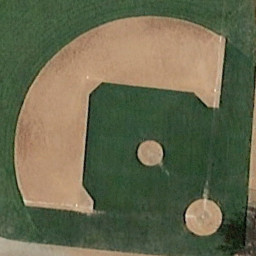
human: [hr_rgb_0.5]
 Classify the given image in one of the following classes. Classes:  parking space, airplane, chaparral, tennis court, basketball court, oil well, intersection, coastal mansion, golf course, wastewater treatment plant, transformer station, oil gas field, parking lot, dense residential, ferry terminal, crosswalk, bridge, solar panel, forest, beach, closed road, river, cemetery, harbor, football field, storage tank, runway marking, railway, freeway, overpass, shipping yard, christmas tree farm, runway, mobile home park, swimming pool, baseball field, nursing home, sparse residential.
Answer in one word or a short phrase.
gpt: baseball field